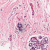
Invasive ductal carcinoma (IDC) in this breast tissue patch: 0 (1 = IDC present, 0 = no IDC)